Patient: sex M, age 55
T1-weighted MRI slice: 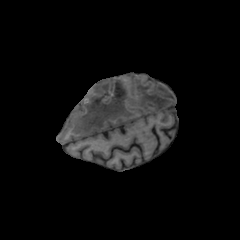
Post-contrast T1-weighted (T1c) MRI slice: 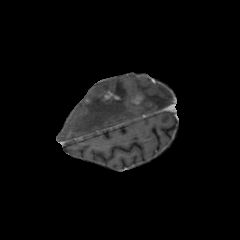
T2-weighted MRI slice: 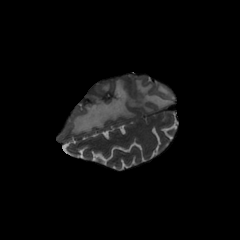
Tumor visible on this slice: yes
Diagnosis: Glioblastoma, IDH-wildtype
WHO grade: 4